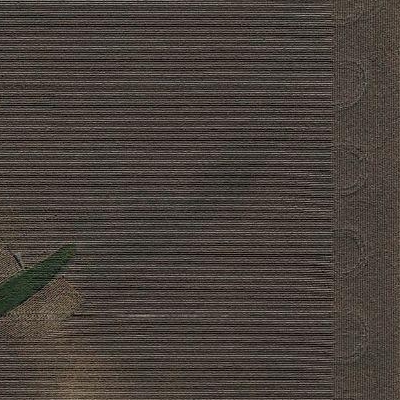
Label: Field